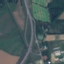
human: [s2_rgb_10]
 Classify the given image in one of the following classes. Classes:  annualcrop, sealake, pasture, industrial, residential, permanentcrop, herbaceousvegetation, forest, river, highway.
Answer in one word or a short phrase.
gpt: Highway